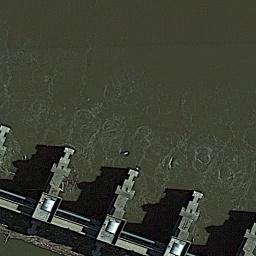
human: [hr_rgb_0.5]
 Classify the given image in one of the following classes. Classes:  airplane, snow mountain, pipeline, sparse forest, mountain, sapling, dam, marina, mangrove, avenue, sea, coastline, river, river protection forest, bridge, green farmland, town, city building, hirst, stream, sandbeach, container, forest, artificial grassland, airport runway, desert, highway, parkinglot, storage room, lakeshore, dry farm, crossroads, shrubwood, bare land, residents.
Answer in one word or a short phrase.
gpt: dam